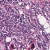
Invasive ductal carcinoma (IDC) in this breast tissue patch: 1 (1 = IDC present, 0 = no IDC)